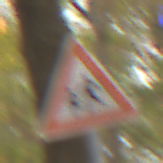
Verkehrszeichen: KinderRechts
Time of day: Midday
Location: Outdoor (Nature)
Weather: Overcast
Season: NotSpecified
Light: Natural